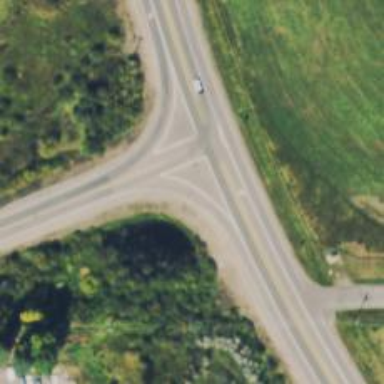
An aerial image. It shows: Trunk link road with asphalt surface.